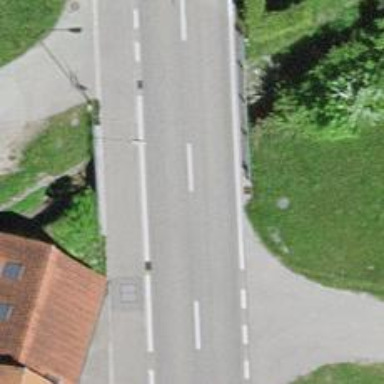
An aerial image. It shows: Tertiary road with asphalt surface that goes over bridge.